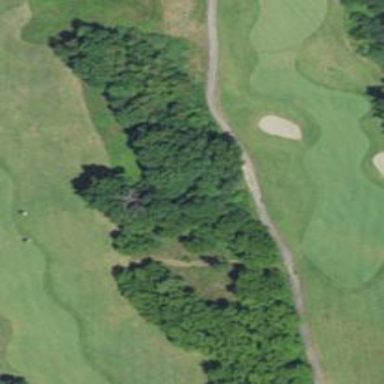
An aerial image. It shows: Golf fairway surrounded by grass.